Field crop: maize
Growth stage: 2
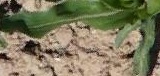
Species: maize